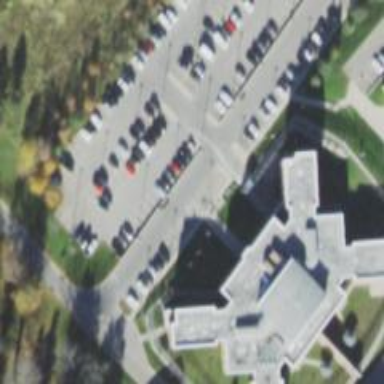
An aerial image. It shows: Hospital building.